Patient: sex M, age 65
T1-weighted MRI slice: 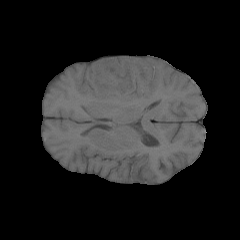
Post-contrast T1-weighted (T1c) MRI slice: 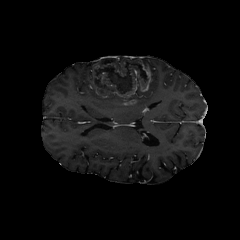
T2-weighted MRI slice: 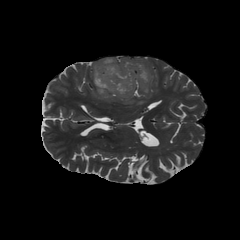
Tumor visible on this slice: yes
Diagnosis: Glioblastoma, IDH-wildtype
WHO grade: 4